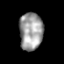
Tissue: prostate
Cell type: T cells
Senescence score: 0.7939
Nuclear area (px): 863
Mean DAPI intensity: 158.104